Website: macys
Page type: cart
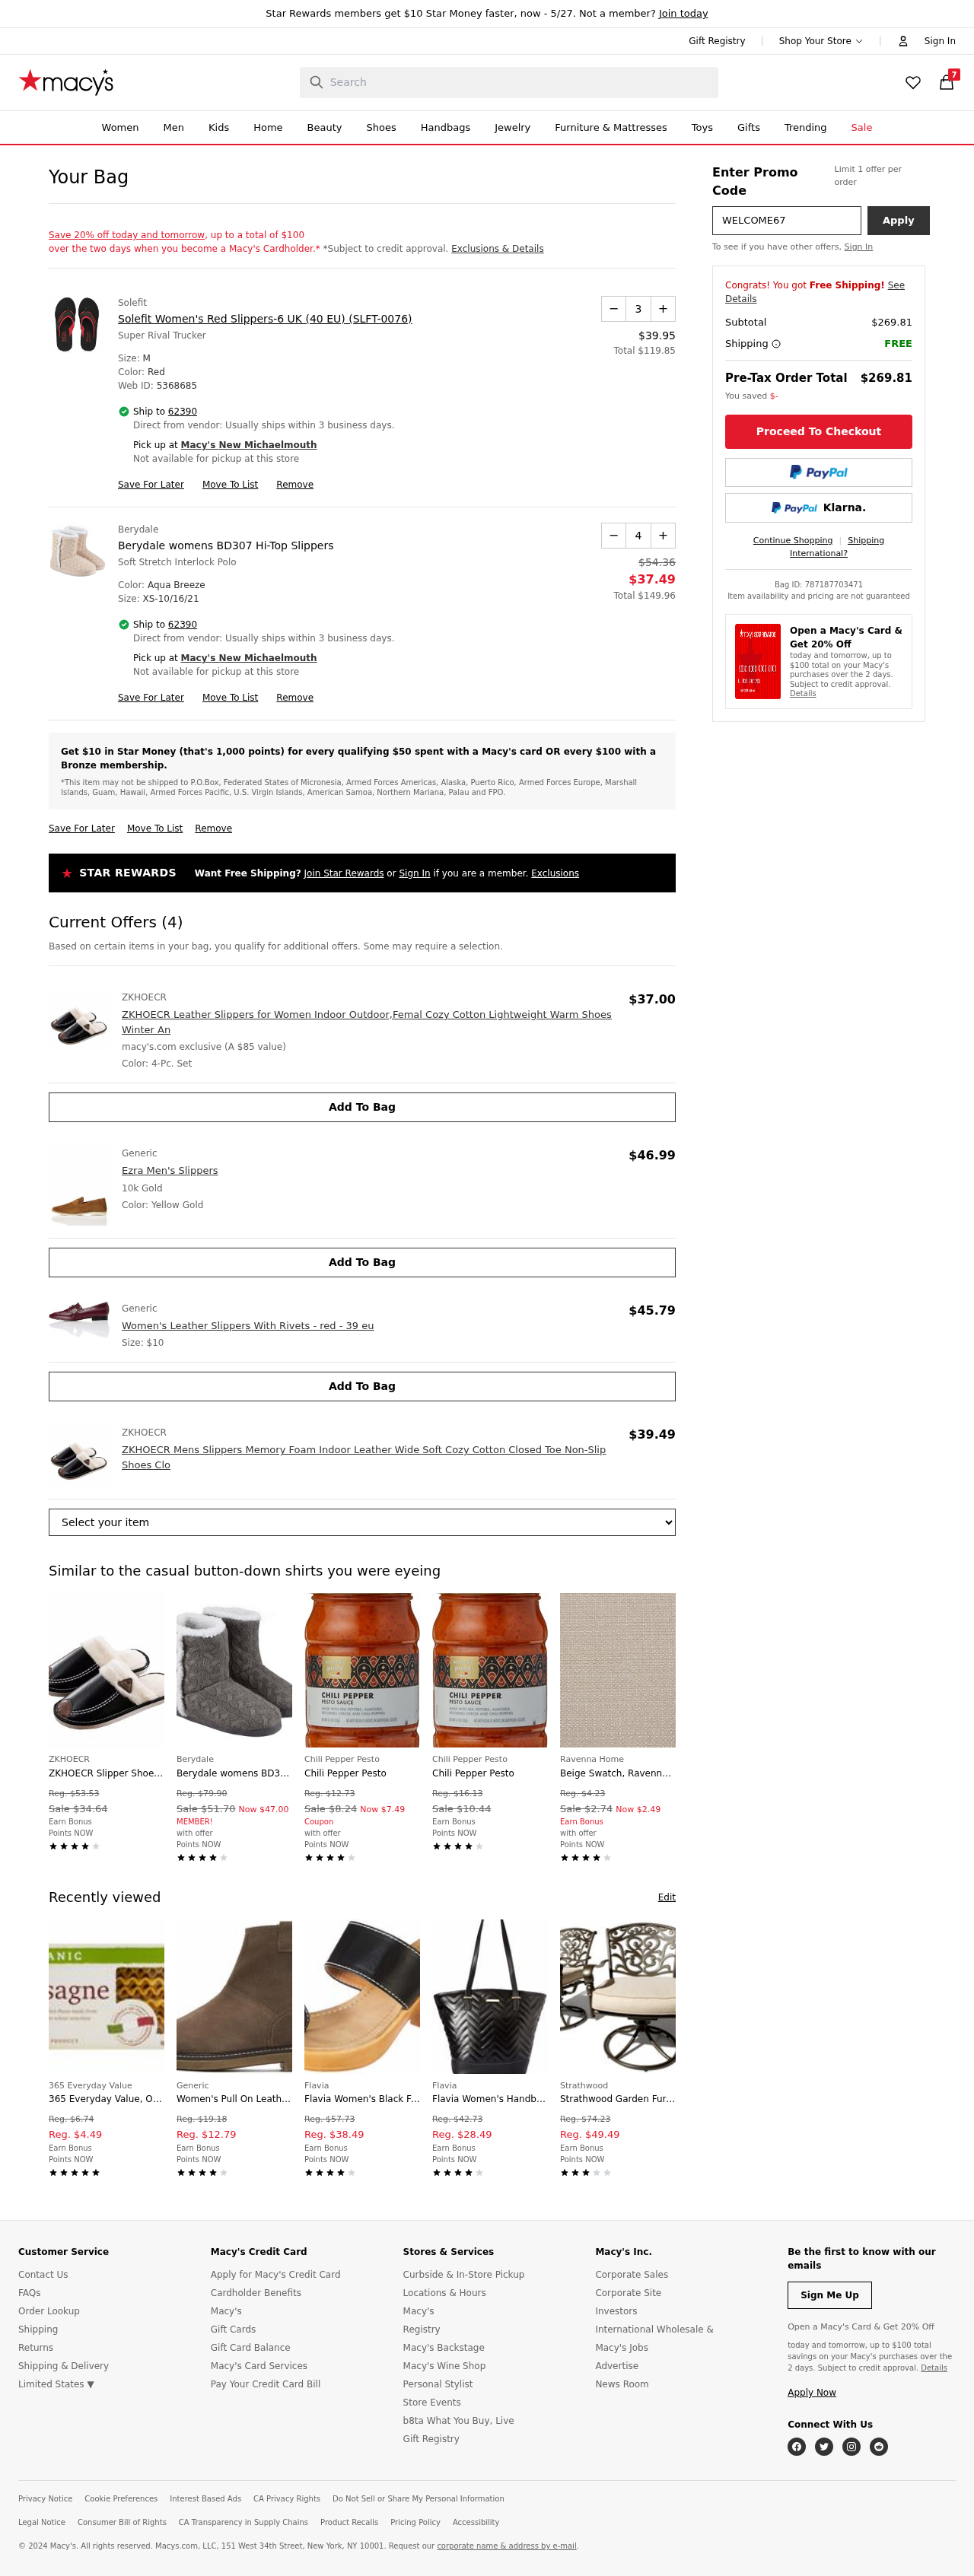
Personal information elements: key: PII_CITY
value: New Michaelmouth
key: PII_POSTCODE
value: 62390
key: PII_PROMO_CODE
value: WELCOME67
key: PII_POSTCODE2
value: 62390
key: PII_CITY2
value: New Michaelmouth
Product elements: key: PRODUCT1_BRAND
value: Solefit
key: PRODUCT1_NAME
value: Solefit Women's Red Slippers-6 UK (40 EU) (SLFT-0076)
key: PRODUCT1_PRICE
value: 39.95
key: PRODUCT1_QUANTITY
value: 3
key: PRODUCT2_BRAND
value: Berydale
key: PRODUCT2_NAME
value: Berydale womens BD307 Hi-Top Slippers
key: PRODUCT2_PRICE
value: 37.49
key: PRODUCT2_QUANTITY
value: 4
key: PRODUCT3_BRAND
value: ZKHOECR
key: PRODUCT3_NAME
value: ZKHOECR Leather Slippers for Women Indoor Outdoor,Femal Cozy Cotton Lightweight Warm Shoes Winter An
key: PRODUCT3_PRICE
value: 37
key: PRODUCT4_BRAND
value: Generic
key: PRODUCT4_NAME
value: Ezra Men's Slippers
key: PRODUCT4_PRICE
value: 46.99
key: PRODUCT5_BRAND
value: Generic
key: PRODUCT5_NAME
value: Women's Leather Slippers With Rivets -  red -  39 eu
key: PRODUCT5_PRICE
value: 45.79
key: PRODUCT6_BRAND
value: ZKHOECR
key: PRODUCT6_NAME
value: ZKHOECR Mens Slippers Memory Foam Indoor Leather Wide Soft Cozy Cotton Closed Toe Non-Slip Shoes Clo
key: PRODUCT6_PRICE
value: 39.49
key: PRODUCT1_TOTAL
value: Total $119.85
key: PRODUCT2_ORIGINAL_PRICE
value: $54.36
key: PRODUCT2_TOTAL
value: Total $149.96
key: PRODUCT7_BRAND
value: ZKHOECR
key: PRODUCT7_NAME
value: ZKHOECR Slipper Shoes for Women Cotton Ladies Cute Bedroom Indoor Winter Soft Comfy Fluffy Fur Lined
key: PRODUCT7_ORIGINAL_PRICE
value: Reg. $53.53
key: PRODUCT7_SALE_PRICE
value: Sale $34.64
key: PRODUCT8_BRAND
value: Berydale
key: PRODUCT8_NAME
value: Berydale womens BD307 Hi-Top Slippers
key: PRODUCT8_ORIGINAL_PRICE
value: Reg. $79.90
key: PRODUCT8_SALE_PRICE
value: Sale $51.70
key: PRODUCT8_PRICE
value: Now $47.00
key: PRODUCT9_BRAND
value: Chili Pepper Pesto
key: PRODUCT9_NAME
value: Chili Pepper Pesto
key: PRODUCT9_ORIGINAL_PRICE
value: Reg. $12.73
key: PRODUCT9_SALE_PRICE
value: Sale $8.24
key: PRODUCT9_PRICE
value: Now $7.49
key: PRODUCT10_BRAND
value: Chili Pepper Pesto
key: PRODUCT10_NAME
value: Chili Pepper Pesto
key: PRODUCT10_ORIGINAL_PRICE
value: Reg. $16.13
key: PRODUCT10_SALE_PRICE
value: Sale $10.44
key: PRODUCT11_BRAND
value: Ravenna Home
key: PRODUCT11_NAME
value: Beige Swatch, Ravenna Home
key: PRODUCT11_ORIGINAL_PRICE
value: Reg. $4.23
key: PRODUCT11_SALE_PRICE
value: Sale $2.74
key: PRODUCT11_PRICE
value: Now $2.49
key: PRODUCT12_BRAND
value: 365 Everyday Value
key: PRODUCT12_NAME
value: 365 Everyday Value, Organic Lasagne, 16 oz
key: PRODUCT12_ORIGINAL_PRICE
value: Reg. $6.74
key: PRODUCT12_PRICE
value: Reg. $4.49
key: PRODUCT13_BRAND
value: Generic
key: PRODUCT13_NAME
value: Women's Pull On Leather Gumsole, Beige Almond, US 5
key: PRODUCT13_ORIGINAL_PRICE
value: Reg. $19.18
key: PRODUCT13_PRICE
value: Reg. $12.79
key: PRODUCT14_BRAND
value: Flavia
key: PRODUCT14_NAME
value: Flavia Women's Black Fashion Slippers-8 UK (40 EU) (9 US) (FL/244/BLK)
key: PRODUCT14_ORIGINAL_PRICE
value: Reg. $57.73
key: PRODUCT14_PRICE
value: Reg. $38.49
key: PRODUCT15_BRAND
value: Flavia
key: PRODUCT15_NAME
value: Flavia Women's Handbag (Black)
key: PRODUCT15_ORIGINAL_PRICE
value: Reg. $42.73
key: PRODUCT15_PRICE
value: Reg. $28.49
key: PRODUCT16_BRAND
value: Strathwood
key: PRODUCT16_NAME
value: Strathwood Garden Furniture - St. Thomas Cast Aluminium Swivel Dining Armchairs Set of 2
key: PRODUCT16_ORIGINAL_PRICE
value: Reg. $74.23
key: PRODUCT16_PRICE
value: Reg. $49.49
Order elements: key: ORDER_NUM_ITEMS
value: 7
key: ORDER_SUBTOTAL
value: $269.81
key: ORDER_SUBTOTAL2
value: $269.81
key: ORDER_ID
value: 787187703471
Search elements: key: HEADER_SEARCH
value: Search